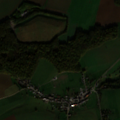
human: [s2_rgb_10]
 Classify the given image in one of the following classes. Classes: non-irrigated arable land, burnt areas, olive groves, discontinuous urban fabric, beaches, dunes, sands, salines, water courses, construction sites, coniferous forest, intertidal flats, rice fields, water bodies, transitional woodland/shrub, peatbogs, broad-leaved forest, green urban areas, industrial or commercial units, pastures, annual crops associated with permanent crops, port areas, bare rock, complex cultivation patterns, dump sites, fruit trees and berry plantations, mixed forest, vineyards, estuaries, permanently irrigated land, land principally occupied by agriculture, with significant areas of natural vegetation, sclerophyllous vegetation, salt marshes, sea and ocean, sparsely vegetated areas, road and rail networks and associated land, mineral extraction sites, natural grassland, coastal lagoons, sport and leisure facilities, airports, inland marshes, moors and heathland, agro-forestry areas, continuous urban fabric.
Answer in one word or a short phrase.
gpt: non-irrigated arable land, pastures, broad-leaved forest